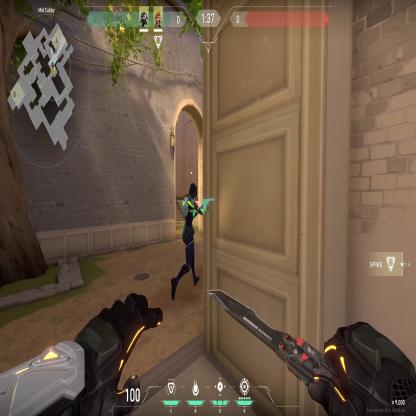
Label: teammate